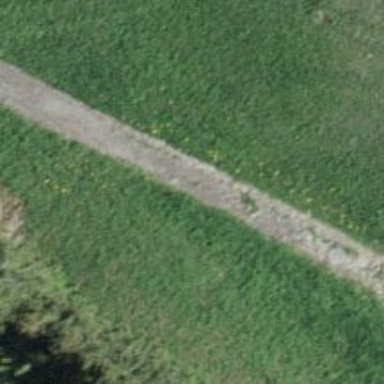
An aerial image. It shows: Track with grade1 tracktype.